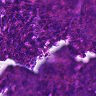
Metastatic tissue present: no